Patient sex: F
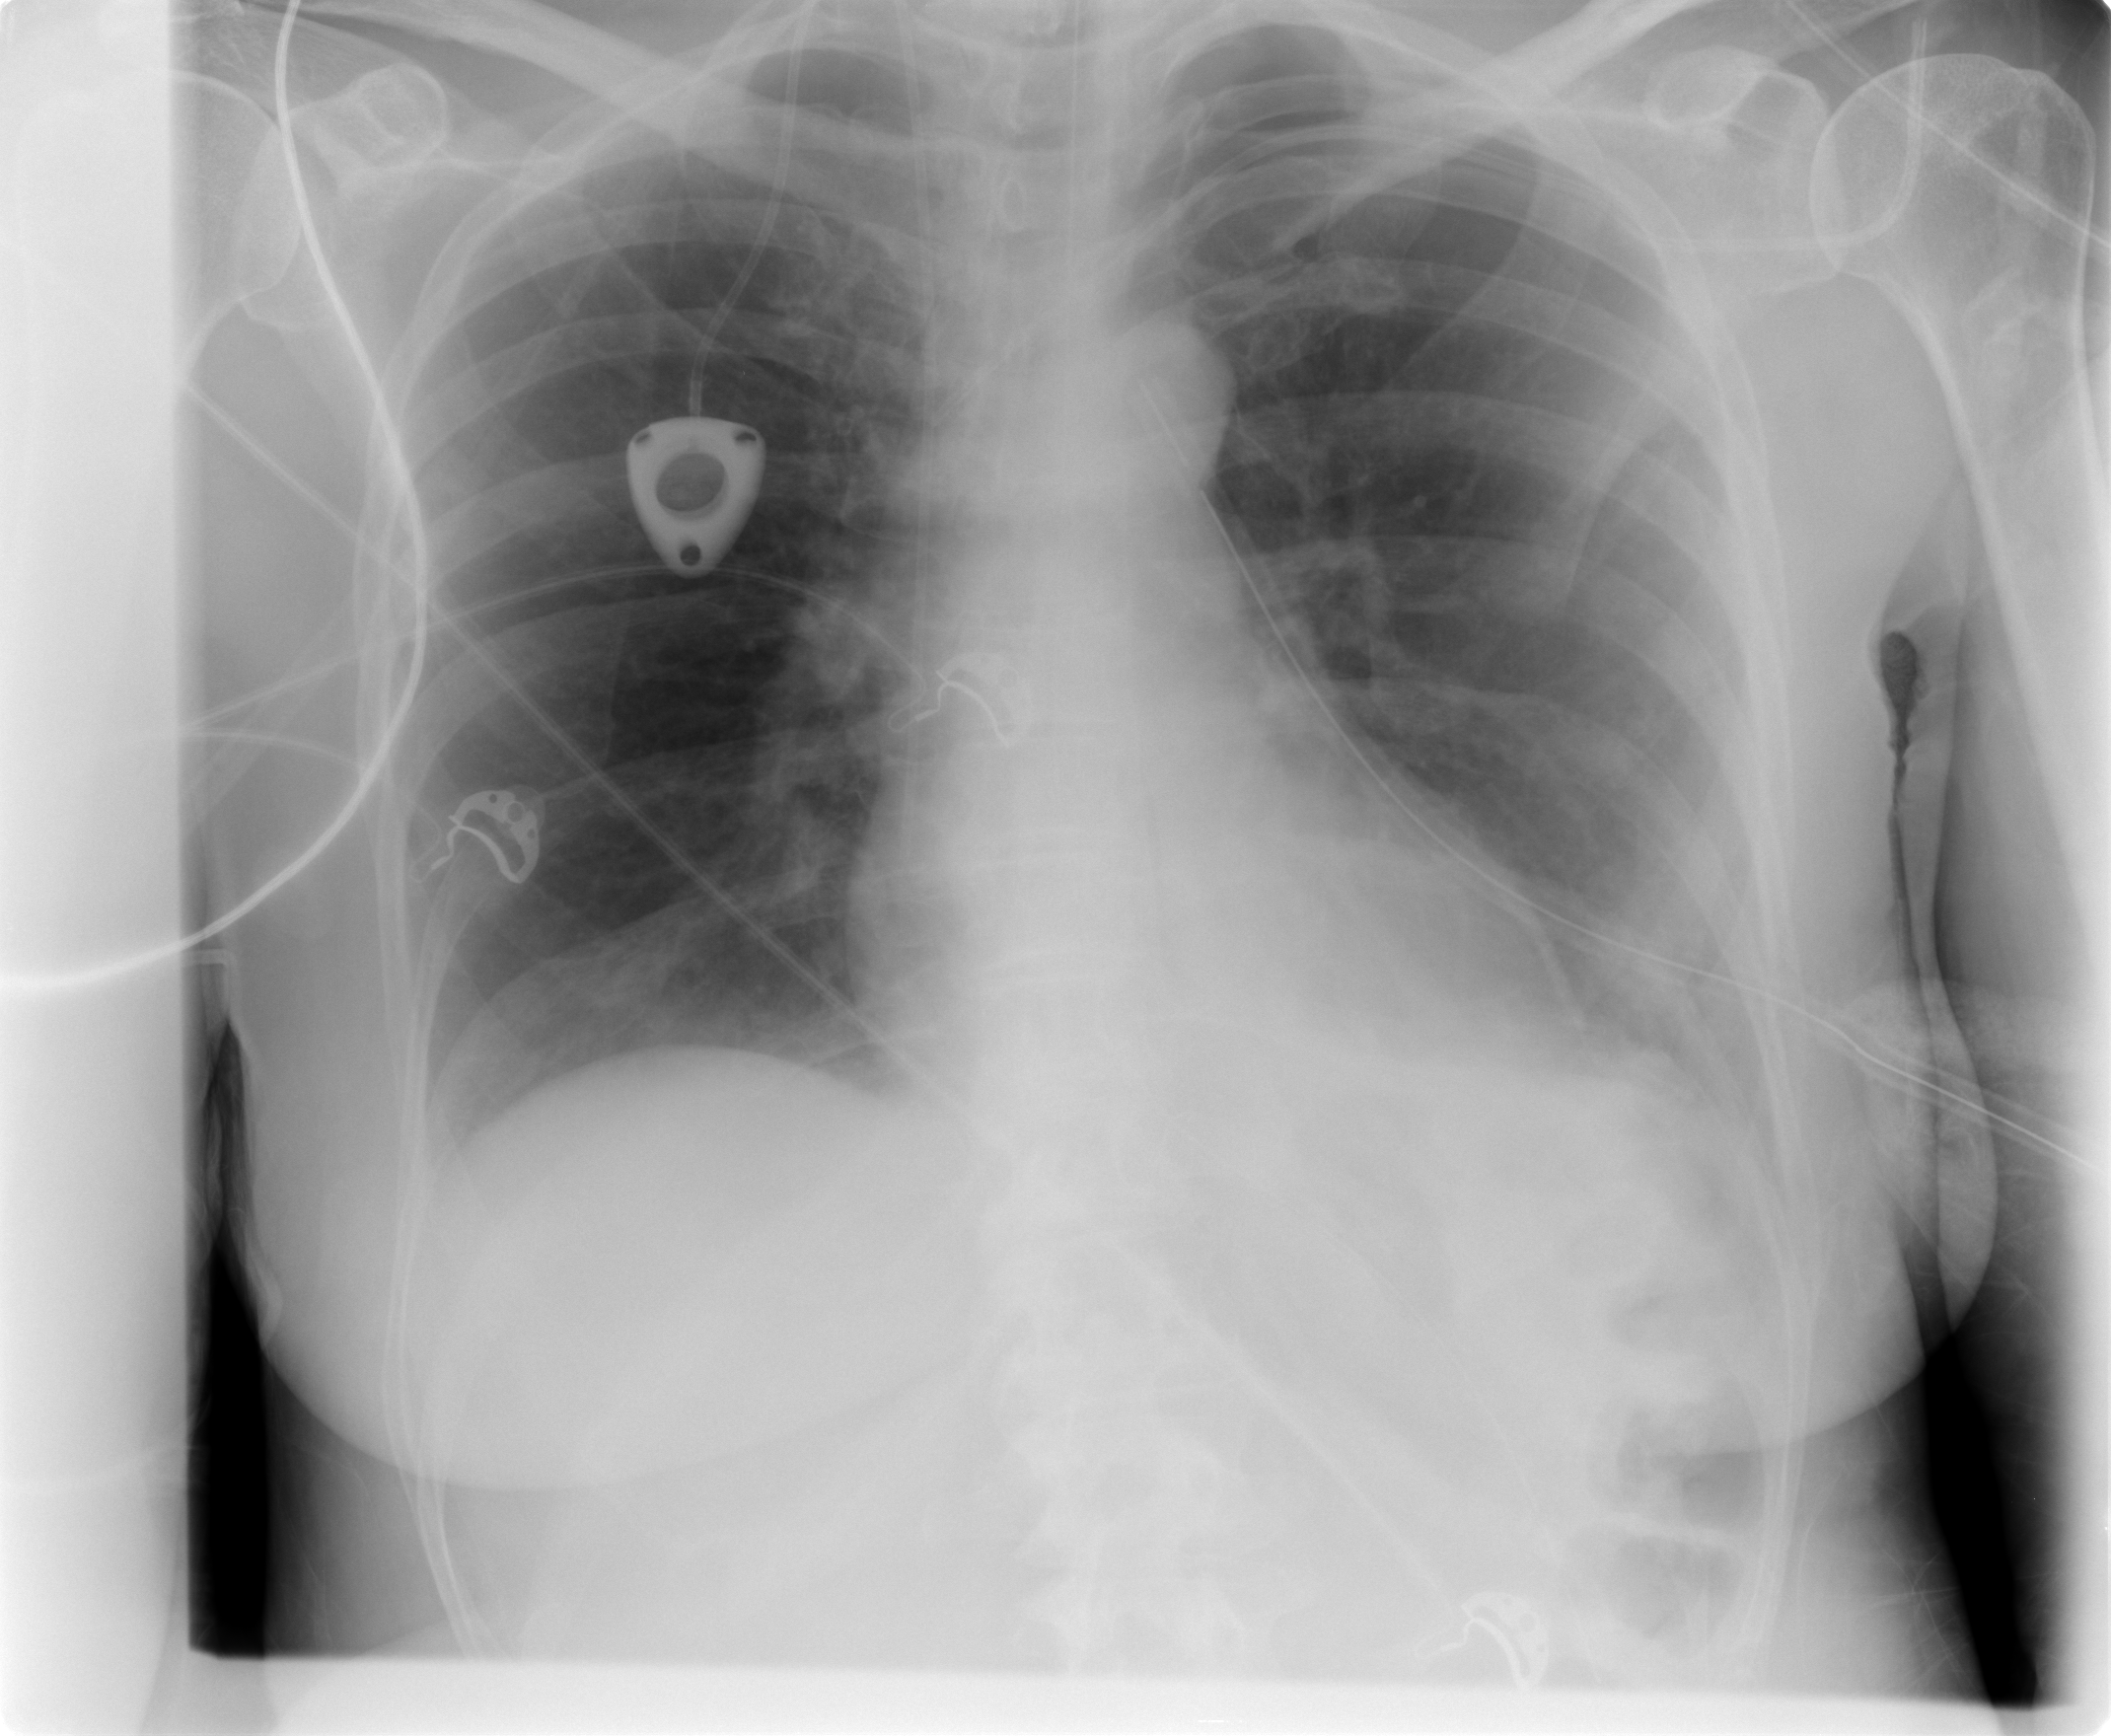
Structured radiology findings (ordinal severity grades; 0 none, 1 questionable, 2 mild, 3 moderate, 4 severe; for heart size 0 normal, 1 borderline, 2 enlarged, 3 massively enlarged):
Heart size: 0
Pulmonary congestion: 0
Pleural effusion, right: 0
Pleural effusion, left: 1
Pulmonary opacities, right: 0
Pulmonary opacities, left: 0
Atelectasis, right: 0
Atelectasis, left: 0